Field crop: maize
Growth stage: 2
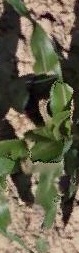
Species: maize